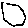
Label: hexagon